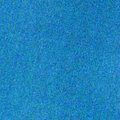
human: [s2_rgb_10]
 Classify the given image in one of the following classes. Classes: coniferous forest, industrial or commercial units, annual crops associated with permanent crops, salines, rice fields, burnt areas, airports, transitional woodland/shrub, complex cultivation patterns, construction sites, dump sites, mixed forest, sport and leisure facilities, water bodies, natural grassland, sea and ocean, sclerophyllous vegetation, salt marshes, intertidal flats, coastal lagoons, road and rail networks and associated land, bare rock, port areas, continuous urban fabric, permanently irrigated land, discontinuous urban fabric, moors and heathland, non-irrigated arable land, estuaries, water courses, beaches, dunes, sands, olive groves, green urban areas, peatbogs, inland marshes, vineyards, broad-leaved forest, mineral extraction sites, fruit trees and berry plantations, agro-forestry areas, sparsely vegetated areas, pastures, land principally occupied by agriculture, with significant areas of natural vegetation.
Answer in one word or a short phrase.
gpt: sea and ocean